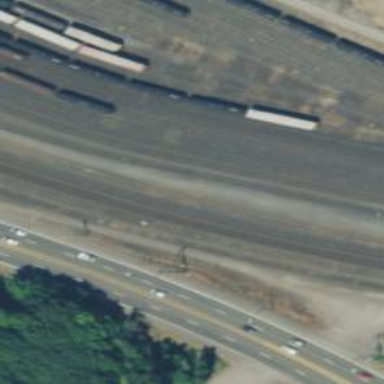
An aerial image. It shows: Railway yard in service.